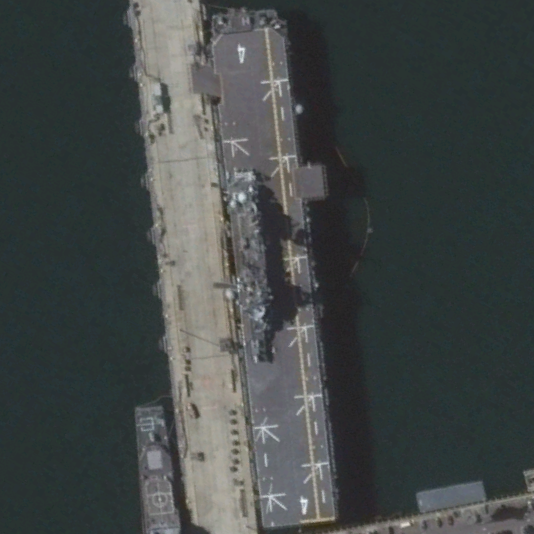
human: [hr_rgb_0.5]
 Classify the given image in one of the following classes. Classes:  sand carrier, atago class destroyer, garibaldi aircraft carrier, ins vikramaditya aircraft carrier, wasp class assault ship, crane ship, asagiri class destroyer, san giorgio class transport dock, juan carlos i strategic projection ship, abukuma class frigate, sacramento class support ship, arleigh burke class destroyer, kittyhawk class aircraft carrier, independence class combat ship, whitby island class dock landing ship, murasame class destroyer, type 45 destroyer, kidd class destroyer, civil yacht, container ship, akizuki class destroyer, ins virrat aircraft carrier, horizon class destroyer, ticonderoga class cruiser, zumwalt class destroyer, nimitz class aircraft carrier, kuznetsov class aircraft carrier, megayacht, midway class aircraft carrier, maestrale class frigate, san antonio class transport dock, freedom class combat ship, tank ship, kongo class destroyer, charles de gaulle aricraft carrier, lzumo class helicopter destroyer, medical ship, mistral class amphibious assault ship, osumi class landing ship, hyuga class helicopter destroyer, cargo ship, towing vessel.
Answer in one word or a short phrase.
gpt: Wasp class assault ship